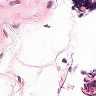
Metastatic tissue present: no